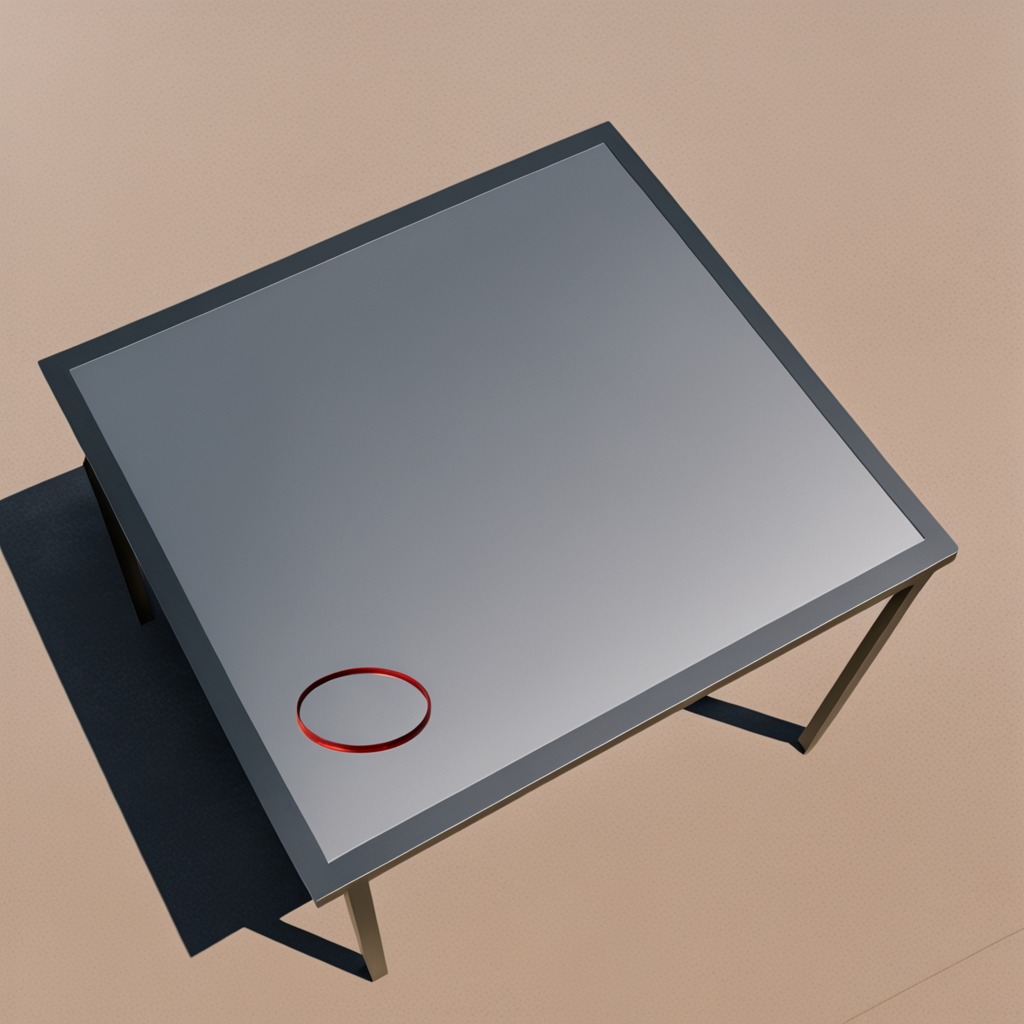
A rubber O-ring is lying on the table.